Question: I am new to knockout JavaScript. in my project I am using Knockout drag and drop functionality. by initially i have two divisions one is visible and another one have property display none. when I am doing drag enter function I need to hide first division and show second division. once drag leave hide 2nd division and showing first division. But problem is when I was drag enter the second division functionality is changing I don't want to hide second division until drop. Please help me to resolve.
I don't want to change any html in ".typeTextareaSection"(which is having in code) block.
here is my fiddle <URL>

'''
function ViewModel(){
var self = this;
this.dropZones = ko.observableArray([{
'elements' : ko.observableArray([]) // just to see that the output is correct
}]);
this.dragoverTextarea = function(e){
console.log('dragOver');
e.stopPropagation();
e.preventDefault();
}
this.dropTextarea = function(e, data){
console.log('drop');
e.stopPropagation();
e.preventDefault();
var files = e.dataTransfer.files;
for (var i = 0, f; f = files[i]; i++) {
data.elements.push(f.name);
}
$('.typeTextarea').children('.typeTextareaSection').css('display', 'block');
$('.typeTextarea').children('#dragtimeTextarea').css('display', 'none');
}
this.dragenterTextarea = function(e, index){
console.log('dragEnter');
$('.typeTextarea').eq(index).children('.typeTextareaSection').css('display', 'none');
$('.typeTextarea').children('#dragtimeTextarea').css('display', 'block');
}
this.dragleaveTextarea = function(e, index){
console.log('end');
$('.typeTextarea').children('.typeTextareaSection').css('display', 'block');
$('.typeTextarea').children('#dragtimeTextarea').css('display', 'none');
}
}
ko.applyBindings(new ViewModel());
'''
'''
<script src="https://ajax.googleapis.com/ajax/libs/jquery/2.1.1/jquery.min.js"></script>
<script src="https://cdnjs.cloudflare.com/ajax/libs/knockout/2.3.0/knockout-min.js"></script>
<div class="col-md-12" data-bind="foreach: dropZones">
<div class="typeTextarea" style="margin-top: 20px; height: 120px; border: 2px dashed #bbb; padding: 10px;" data-bind="event: {
dragover: function (data, e) { $root.dragoverTextarea(e); },
drop: function (data, e) { $root.dropTextarea(e, $data); },
dragenter: function (data, e) { $root.dragenterTextarea(e, $index()); },
dragleave: function (data, e) { $root.dragleaveTextarea(e, $index()); }
}">
<div class="typeTextareaSection">
<div class="headerForTypeArea">
<img style="text-align: right; float: right; cursor: pointer;" src="Content/images/cancel27.png" alt="Cancel" title="Cancel" />
<img style="text-align: right; float: right; cursor: pointer;padding-right:5px;" src="Content/images/correctBox2.png" alt="Save" title="Save" />
<div style="clear: both;"></div>
</div>
<div class="ContentEditableSection">
<textarea class="ediitableTestAreaPlaceHolders" maxlength="25000" style="margin-bottom: 0px; height: 70px; width: 99%;" placeholder="drop files here..." ></textarea>
</div>
</div>
<textarea id="dragtimeTextarea" placeholder="Over this area to check my problem" style="display:none;font-size:20px;color:#000;"></textarea>
</div>
</div>
'''
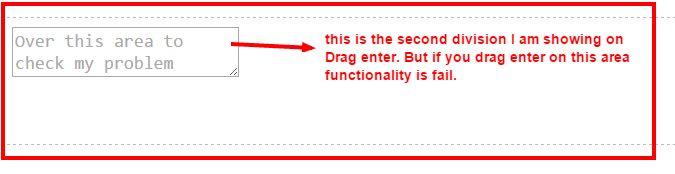
Answer: Your approach to this problem is not structured enough.
The most important thing to internalize is that . Your viewmodel must not know anything about your page structure, elements, CSS classes or DOM events. Your view is supposed to depend on your viewmodel, not the other way around.
The only place to do DOM interaction is: In a binding. If there is no built-in binding that does what you need then you can <URL>.
In your case you want to encapsulate the operation of dropping files onto an element. This should have two effects:
- -
This effectively determines the interface of your binding:
- 'true''false'-
So let's call the new binding 'filedrop', and that's how it's going to be used:
'''
<div data-bind="filedrop: {hover: hovering, drop: files}"></div>
'''
where 'hovering' and 'files' are observables in your viewmodel. Here's how the binding could look like:
'''
ko.bindingHandlers.filedrop = {
init: function (element, valueAccessor) {
var options = valueAccessor();
ko.utils.registerEventHandler(element, "dragenter", function (e) {
if (ko.isWriteableObservable(options.hover)) options.hover(true);
e.preventDefault();
});
ko.utils.registerEventHandler(element, "dragleave", function (e) {
if (ko.isWriteableObservable(options.hover)) options.hover(false);
e.preventDefault();
});
ko.utils.registerEventHandler(element, "dragover", function (e) {
e.preventDefault();
});
ko.utils.registerEventHandler(element, "drop", function (e) {
if (ko.isWriteableObservable(options.drop)) {
if (typeof options.drop.push === "function") {
options.drop.push.apply(options.drop, e.dataTransfer.files);
} else {
options.drop(e.dataTransfer.files);
}
}
if (ko.isWriteableObservable(options.hover)) options.hover(false);
e.preventDefault();
});
}
};
'''
Now you can clean up your viewmodel graph by creating a dedicated 'DropZone' viewmodel that contains the 'hovering' and 'files' observables and other associated things:
'''
function DropZone() {
var self = this;
self.text = ko.observable();
self.files = ko.observableArray();
self.hovering = ko.observable(false);
self.filenames = ko.computed(function () {
return ko.utils.arrayMap(self.files(), function (element) {
return element.name;
});
});
}
'''
Now your main view model is what it should be: A list of dropzones.
'''
function ViewModel() {
var self = this;
self.dropZones = ko.observableArray([
new DropZone()
]);
}
'''
After that building the view is no problem anymore, either.
'''
<div class="col-md-12" data-bind="foreach: dropZones">
<div class="dropZone" data-bind="filedrop: { hover: hovering, drop: files }">
<div class="textPane" data-bind="visible: !hovering()">
<div class="buttonBar">
<img src="Content/images/cancel27.png" alt="Cancel" title="Cancel" />
<img src="Content/images/correctBox2.png" alt="Save" title="Save" />
</div>
<textarea maxlength="25000" data-bind="value: text" placeholder="Start typing here&hellip;"></textarea>
</div>
<div class="dropPane" data-bind="visible: hovering">Drop files here&hellip;</div>
</div>
</div>
'''
All of this leaves you with
- - -
<URL>